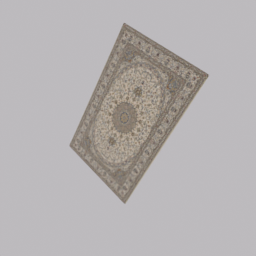
Label: decoration